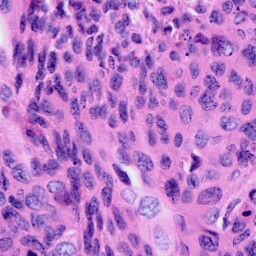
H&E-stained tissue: Cervix